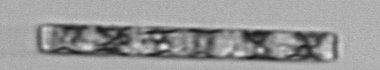
Label: Guinardia_delicatula